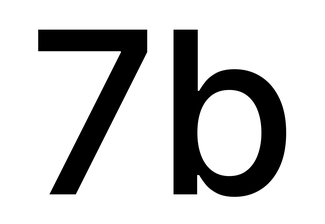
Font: Inter_Medium